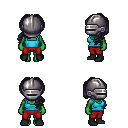
a pixel art fantasy rpg character, female body template, orc, green skin, teal pirate shirt, red pants, raven princess hairstyle, metal helm, black shoes, four views (front, back, left, right), 2x2 character sprite sheet, small pixel art, hard edges, no anti-aliasing